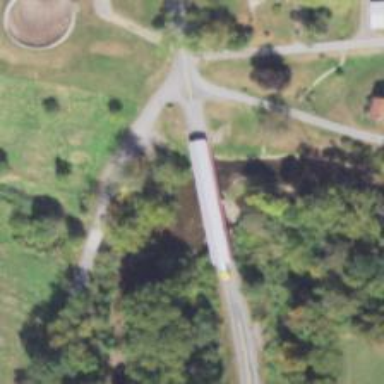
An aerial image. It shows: Covered bridge on residential road.